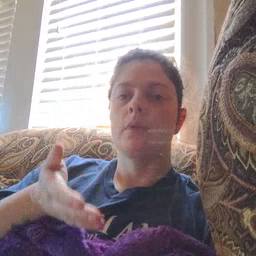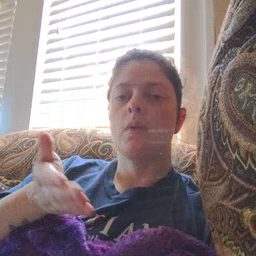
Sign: boat